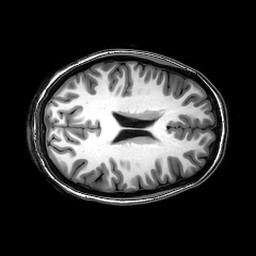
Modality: T1w
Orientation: axial
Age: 21
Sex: female
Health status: healthy
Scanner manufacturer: philips
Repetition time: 0.008149 s
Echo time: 0.00373 s